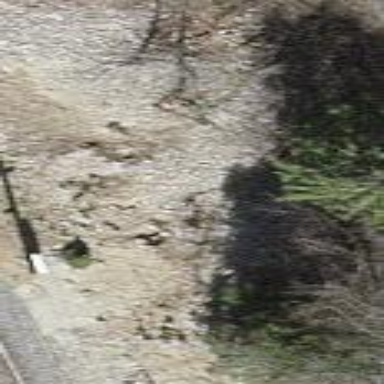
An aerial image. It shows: Natural scree.